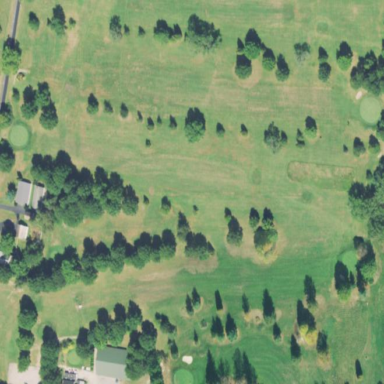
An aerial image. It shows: Golf course.